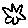
Label: star